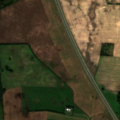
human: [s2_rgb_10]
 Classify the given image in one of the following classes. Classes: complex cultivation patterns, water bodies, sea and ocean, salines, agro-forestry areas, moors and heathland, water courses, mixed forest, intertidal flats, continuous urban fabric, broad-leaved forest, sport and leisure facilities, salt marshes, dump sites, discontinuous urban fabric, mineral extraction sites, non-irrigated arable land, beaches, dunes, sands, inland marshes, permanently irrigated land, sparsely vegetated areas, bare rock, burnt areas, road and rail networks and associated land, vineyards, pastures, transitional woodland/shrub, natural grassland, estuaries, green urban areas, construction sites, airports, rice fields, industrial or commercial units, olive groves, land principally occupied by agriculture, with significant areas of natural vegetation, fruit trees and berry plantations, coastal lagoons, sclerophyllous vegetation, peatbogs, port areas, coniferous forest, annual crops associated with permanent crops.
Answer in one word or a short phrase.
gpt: non-irrigated arable land, land principally occupied by agriculture, with significant areas of natural vegetation, broad-leaved forest